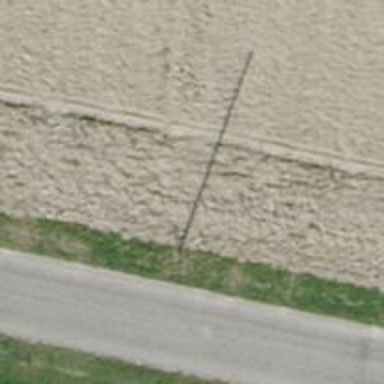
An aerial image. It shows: Power pole.